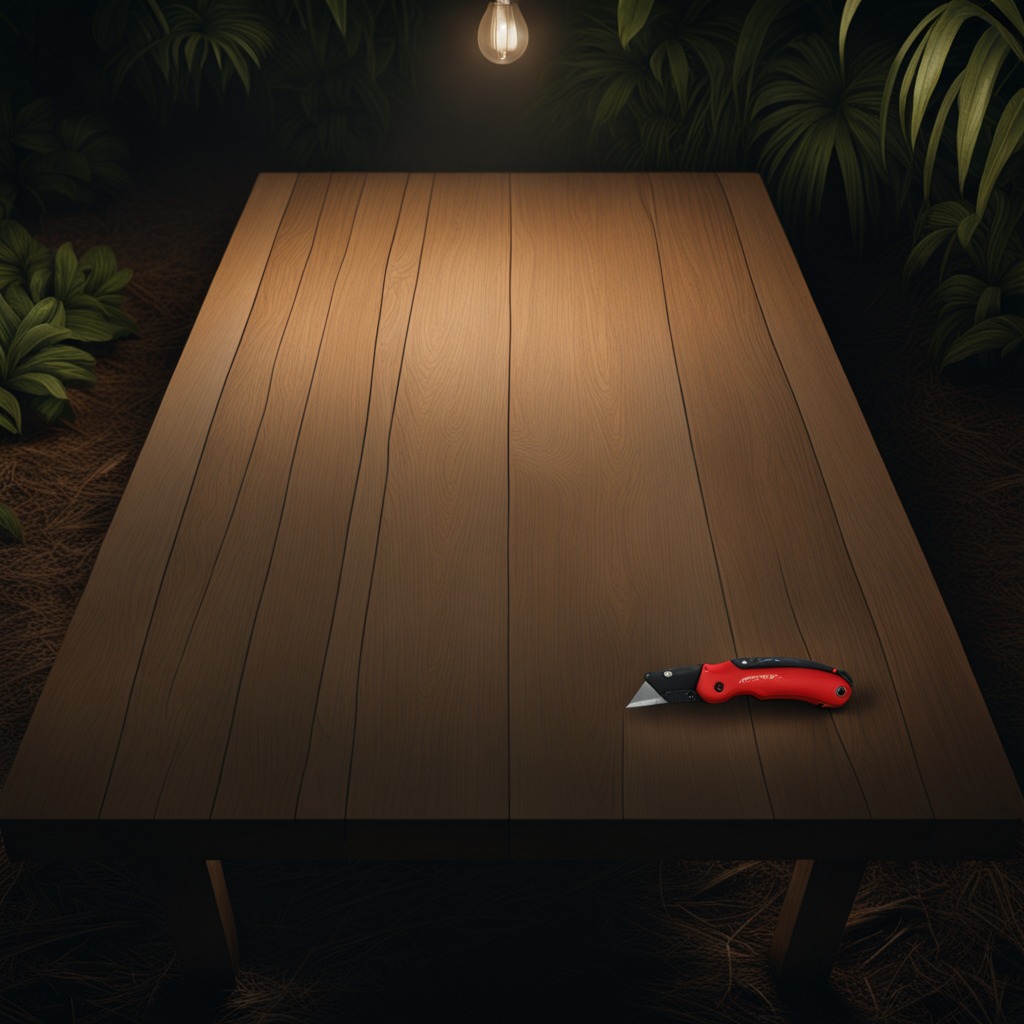
A utility knife is lying on the wooden table inside a jungle field workshop tent at night dim ambient light soft shadows worn but